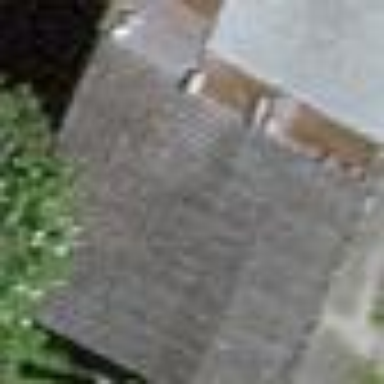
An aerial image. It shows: Garage.